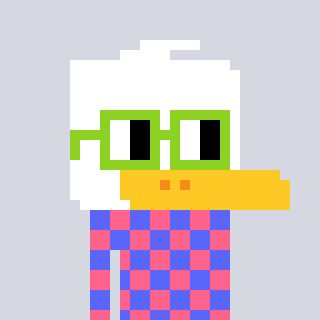
a pixel art character with square light green glasses, a duck-shaped head and a purple-colored body on a cool background